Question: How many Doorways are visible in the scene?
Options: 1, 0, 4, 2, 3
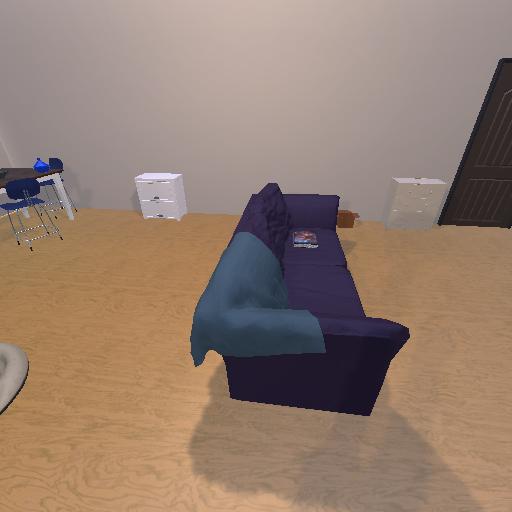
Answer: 1